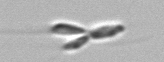
Label: Dinobryon